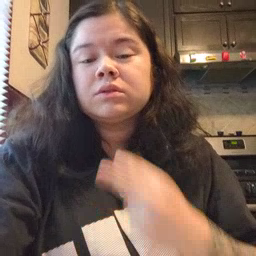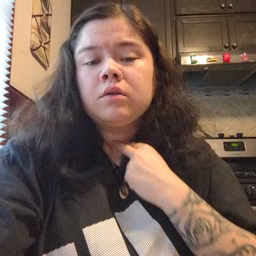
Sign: stuck